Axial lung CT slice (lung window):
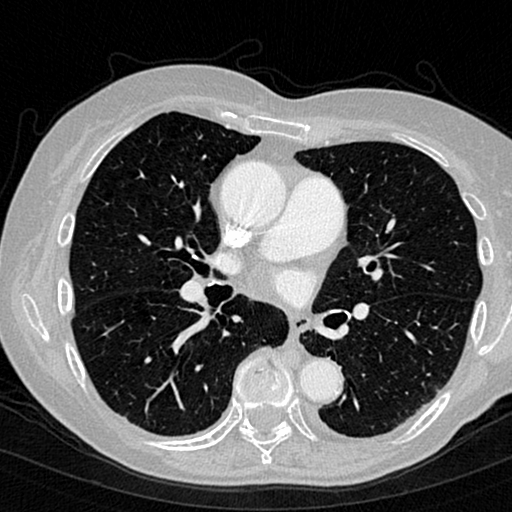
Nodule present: no